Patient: sex M, age 57
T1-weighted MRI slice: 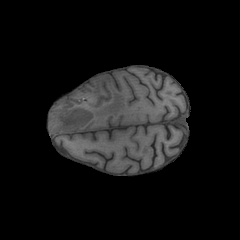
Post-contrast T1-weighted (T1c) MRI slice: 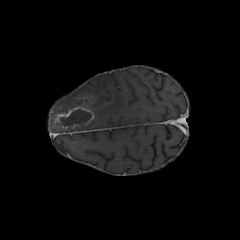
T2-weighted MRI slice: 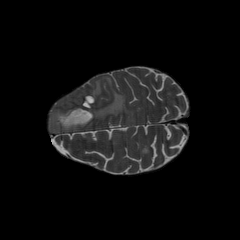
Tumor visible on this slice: yes
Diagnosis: Glioblastoma, IDH-wildtype
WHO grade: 4